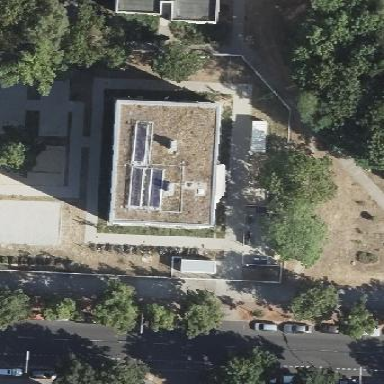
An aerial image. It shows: Apartment building with flat roof.